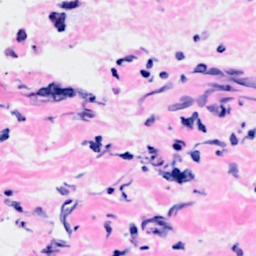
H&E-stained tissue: Breast